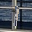
Label: 1